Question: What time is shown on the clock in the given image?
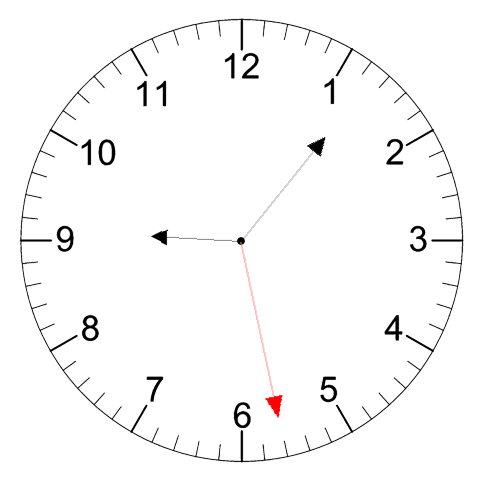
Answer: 09:06:28